Question: I can hide or unhide tab bar in navigation controller. But issue when I use 'presentModelViewController' of 'MPMediapickercontroller', and even when hiding custom tab bar, it overlaps the tab bar of 'MPMediapickercontroller'.
Please take a look at this image.

This is a default 'MPMediapickercontroller' presented.
I have been surfing to find this fix but with no success.
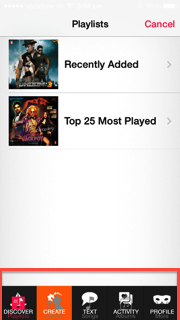
Answer: In 'MPMediapickercontroller' its always present modally. so one solution for that is you have to use image which is same as tabbar of 'MPMediapickercontroller'.
Here is that image. use without any border just white image thats it.
Now, below is my code.
In Viewwillappear method you have to set that image in tabbar appearance.
'''
-(void)viewWillAppear:(BOOL)animated
{
[[UITabBar appearance] setBackgroundImage:[UIImage imageNamed:@"tabDefault"]];
[super viewWillAppear:YES];
}
'''
Then whatever you want 'presentModelViewController' of 'MPMediapickercontroller'
in last you done all things then you have to use 'dealloc' method to set 'Tabbar' same as you required permanent.
'''
-(void)dealloc
{
[[UITabBar appearance] setBackgroundImage:[UIImage imageNamed:@"tab2"]];
}
'''
I solved my problem from this. hope you done it.